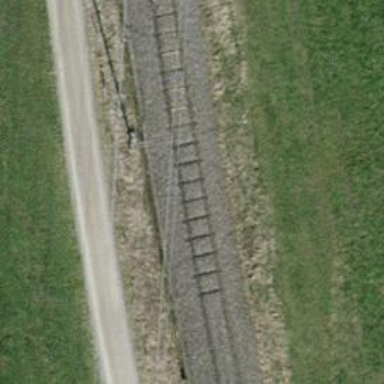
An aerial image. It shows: Single-track railway with electrified contact lines.